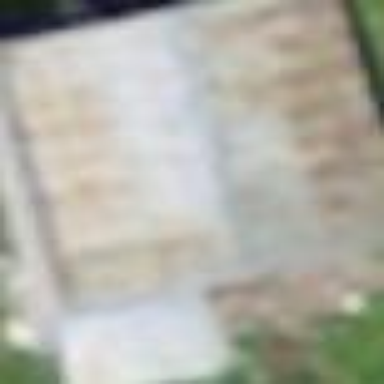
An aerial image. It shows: Barn.